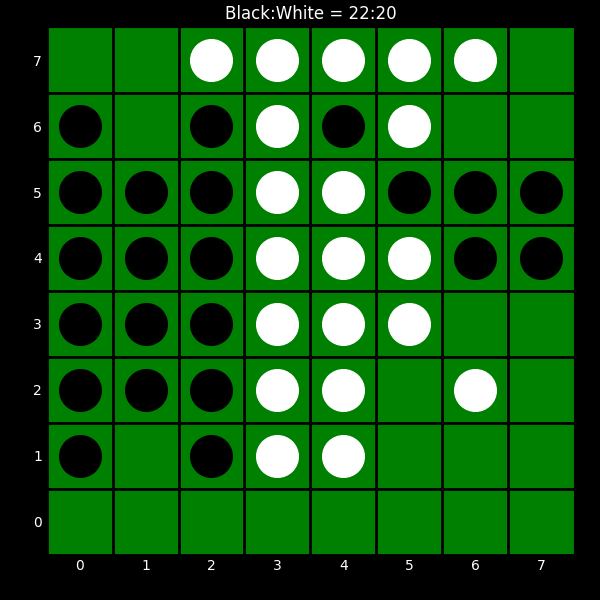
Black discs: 22
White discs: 20